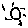
Label: sun